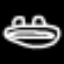
Label: frog